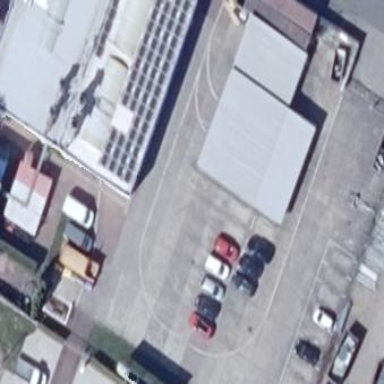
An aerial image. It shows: Parking area with surface.